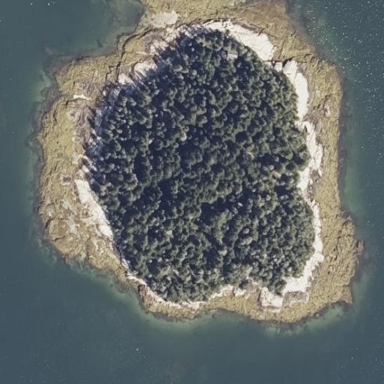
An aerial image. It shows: Island with natural coastline.